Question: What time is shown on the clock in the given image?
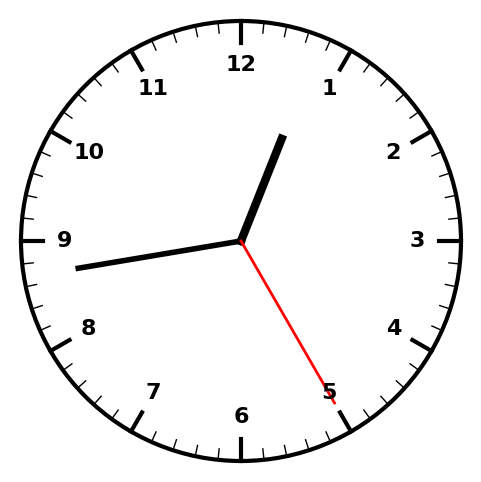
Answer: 12:43:25